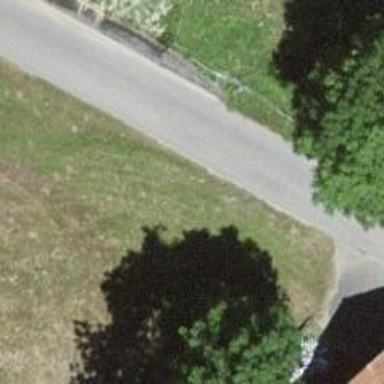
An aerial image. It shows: Bus stop along the road.